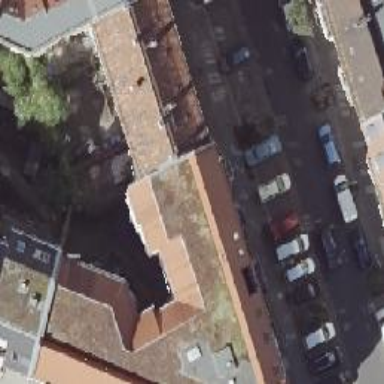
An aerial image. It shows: Building consisting of apartments with double saltbox roof shape.